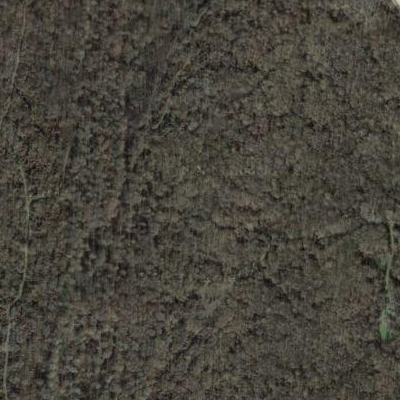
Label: Forest